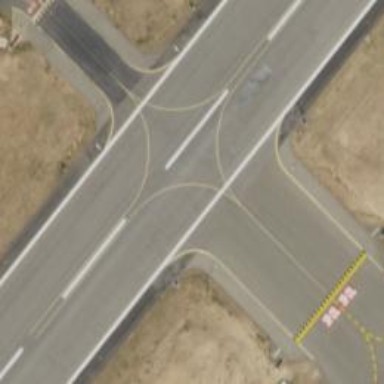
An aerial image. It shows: View of taxiway at the airport.